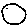
Label: moon